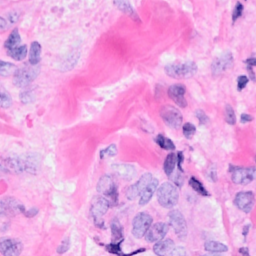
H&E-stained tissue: Breast